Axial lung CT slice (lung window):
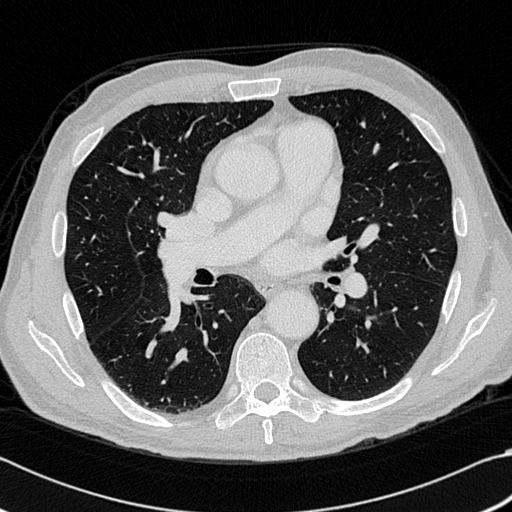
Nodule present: yes
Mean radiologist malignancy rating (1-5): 3